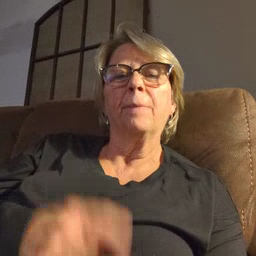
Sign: time